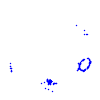
Particle: kaon